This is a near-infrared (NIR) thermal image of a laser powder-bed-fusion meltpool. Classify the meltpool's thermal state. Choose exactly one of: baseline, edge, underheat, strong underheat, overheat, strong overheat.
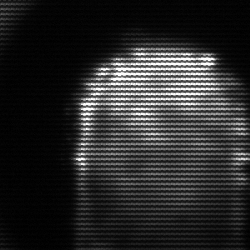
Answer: baseline